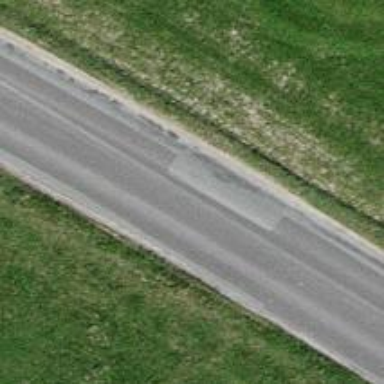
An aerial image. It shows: Tertiary road with asphalt surface used as bus service route.